Question: I'm getting some weird left and right side margins when using a custom 'listview' item layout. They are margins (or at least not padding of the container), since the background doesn't extend to the edge.
In this layout, I'm using a simple vertical 'LinearLayout' with a bunch of 'textviews' and a 'progressbar'. If I switch back the built-in , the margins disappear. The linear layout itself doesn't have any layout margins. I specifically stripped it of any attributes, leaving only the id, the 'layout_width="match_parent"' and 'layout_height="wrap_content"', and the margins were still there.
Is there anything I'm missing here?

@Grishu: As I've said earlier, these margins appear even with a very simple layout, such as this
'''
<LinearLayout xmlns:android="http://schemas.android.com/apk/res/android"
android:layout_width="match_parent"
android:layout_height="wrap_content"
android:orientation="vertical">
<TextView
android:id="@+id/some_text"
android:layout_width="match_parent"
android:layout_height="wrap_content" />
</LinearLayout>
'''
I just typed this from memory, so it might contain syntax errors. But you get the idea.
I just went over all my layouts. The problematic margin was set on one of the parent containers, thus it has nothing to do with list items. Sorry for the spam.
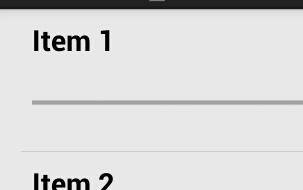
Answer: i had a similar problem with a listview item layout, it looked fine in the graphical layout in eclipse, i solved it by setting:
'''
android:layout_margin="0dp"
android:padding="0dp"
'''
in the main relative layout, hope this helps.